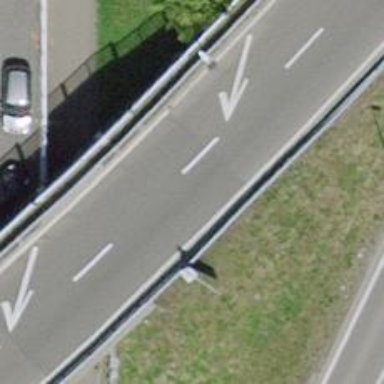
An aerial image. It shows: Motorway link.